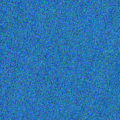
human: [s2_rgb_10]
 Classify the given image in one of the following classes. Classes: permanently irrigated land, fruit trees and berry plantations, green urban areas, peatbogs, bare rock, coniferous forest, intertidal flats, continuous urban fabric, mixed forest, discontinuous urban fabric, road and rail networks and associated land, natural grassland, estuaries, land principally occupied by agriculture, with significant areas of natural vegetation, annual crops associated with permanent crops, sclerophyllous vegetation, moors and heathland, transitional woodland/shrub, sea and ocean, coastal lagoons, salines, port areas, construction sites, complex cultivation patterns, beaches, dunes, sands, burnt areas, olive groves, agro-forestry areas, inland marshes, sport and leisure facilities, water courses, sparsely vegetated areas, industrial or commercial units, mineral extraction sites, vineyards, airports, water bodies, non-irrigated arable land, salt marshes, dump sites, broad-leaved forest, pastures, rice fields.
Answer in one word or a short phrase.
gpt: sea and ocean